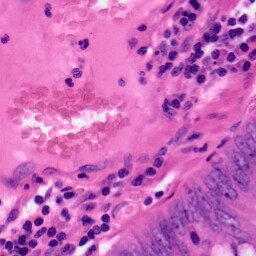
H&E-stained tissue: Colon